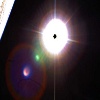
Label: sunburn